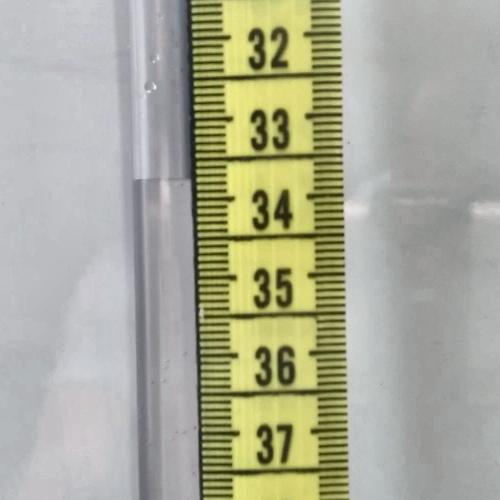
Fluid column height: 33.7 cm